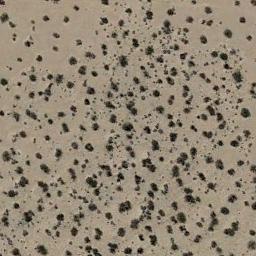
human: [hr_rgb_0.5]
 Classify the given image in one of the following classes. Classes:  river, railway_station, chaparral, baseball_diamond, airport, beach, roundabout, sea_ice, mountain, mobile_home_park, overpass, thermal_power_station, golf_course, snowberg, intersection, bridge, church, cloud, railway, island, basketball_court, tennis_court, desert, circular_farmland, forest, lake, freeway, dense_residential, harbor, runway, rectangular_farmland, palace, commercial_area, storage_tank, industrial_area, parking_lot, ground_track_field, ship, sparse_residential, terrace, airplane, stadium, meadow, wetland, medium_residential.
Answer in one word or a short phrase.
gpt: chaparral